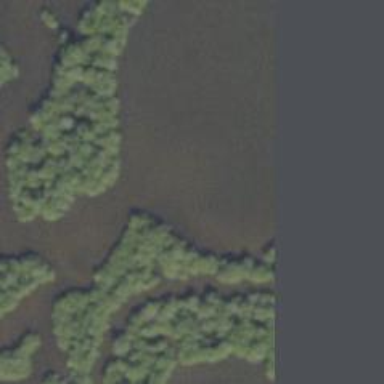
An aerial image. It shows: Wetland area.